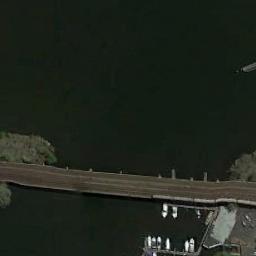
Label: bridge